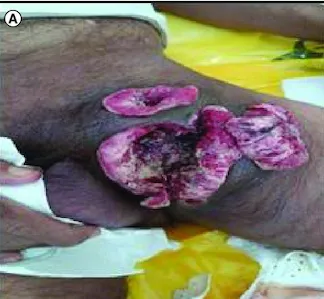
Rapid tumor evolution from September 2022.
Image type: medical_photograph (other_medical_photograph)